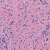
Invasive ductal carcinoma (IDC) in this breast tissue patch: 0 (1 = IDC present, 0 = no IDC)